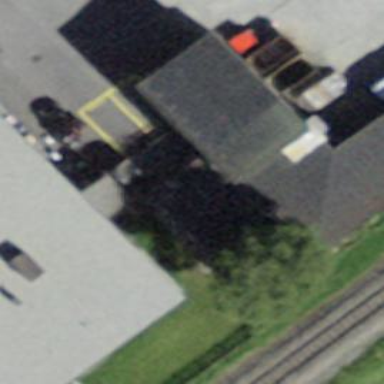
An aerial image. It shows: Building with tiled roof.